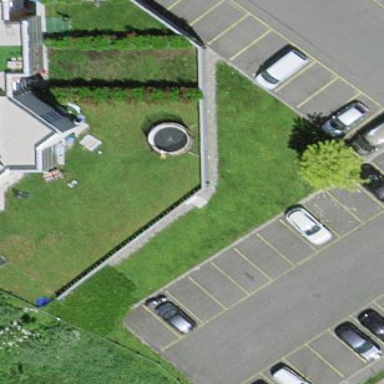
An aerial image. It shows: Street-side parking lot with asphalt surface.